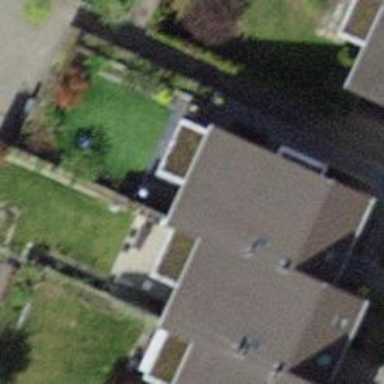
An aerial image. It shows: Terrace building.